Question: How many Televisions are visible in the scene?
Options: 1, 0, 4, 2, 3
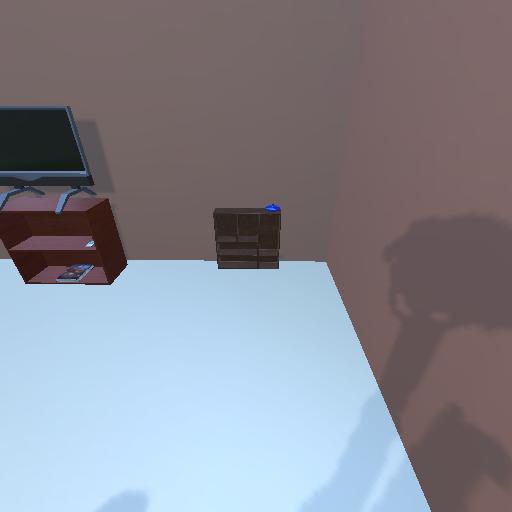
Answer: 1